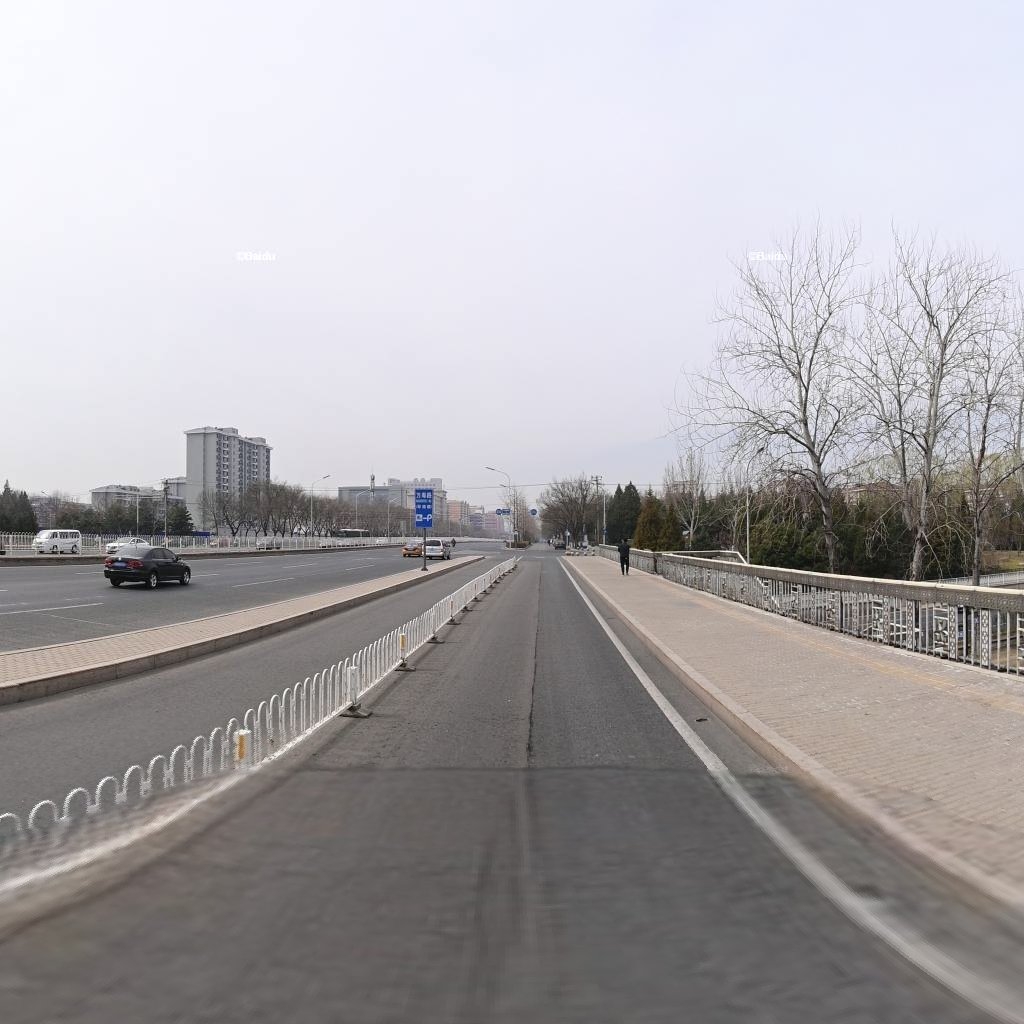
Region: Haidian
Road damage annotations: longitudinal crack